Question: this is our company web site and when we visit few pages in Chrome then a glitch is coming.i am not being able to understand how to fix it. this is bit css related issue i guess.
here is our page link <URL>
please visit this page with chrome and then at the upper top side you will notice a small icon like things is coming. please help me how to fix it for chrome.
here also i am going to upload a picture of that glitch

thanks
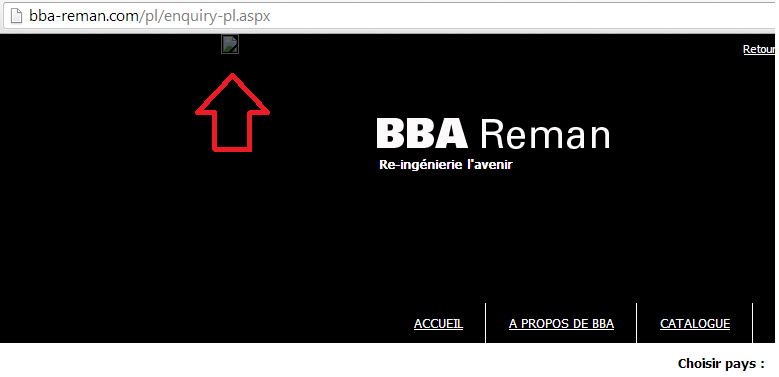
Answer: Problem is here:
'''
<div class="knowledgebaseCarouselwrapper">
<img src="images/knowledgebase-header-image2dyna.jpg" style="display: block;">
<img src="images/knowledgebase-header-image3dyna.jpg" style="display: none;">
<img src="images/knowledgebase-header-image1dyna.jpg" style="display: none;">
</div>
'''
There is no image on 'http://www.bba-reman.com/pl/images/knowledgebase-header-image3dyna.jpg'.

Change it to:
'''
<div class="knowledgebaseCarouselwrapper">
<img src="../images/knowledgebase-header-image2dyna.jpg" style="display: block;">
<img src="../images/knowledgebase-header-image3dyna.jpg" style="display: none;">
<img src="../images/knowledgebase-header-image1dyna.jpg" style="display: none;">
</div>
'''
It will point to 'http://www.bba-reman.com/images/knowledgebase-header-image3dyna.jpg', which is where image is actually available.